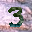
Label: 3